Interaction volume radius: 10 \u00c5
Interaction volume height: 25 \u00c5
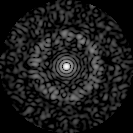
Disorder parameter: 0.8443